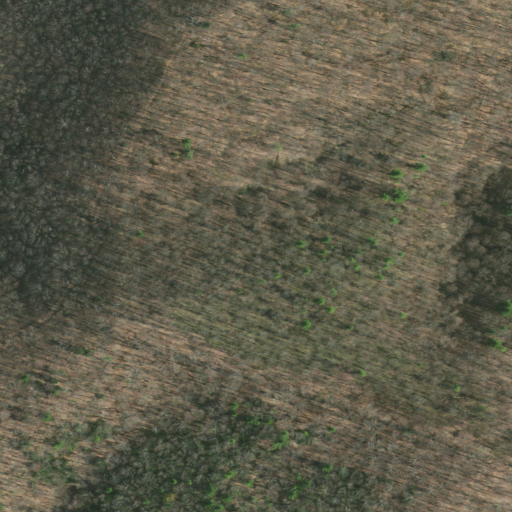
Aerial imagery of mountain in Tennessee named Locust Pole Knob containing deciduous forest and mixed forest